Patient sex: M
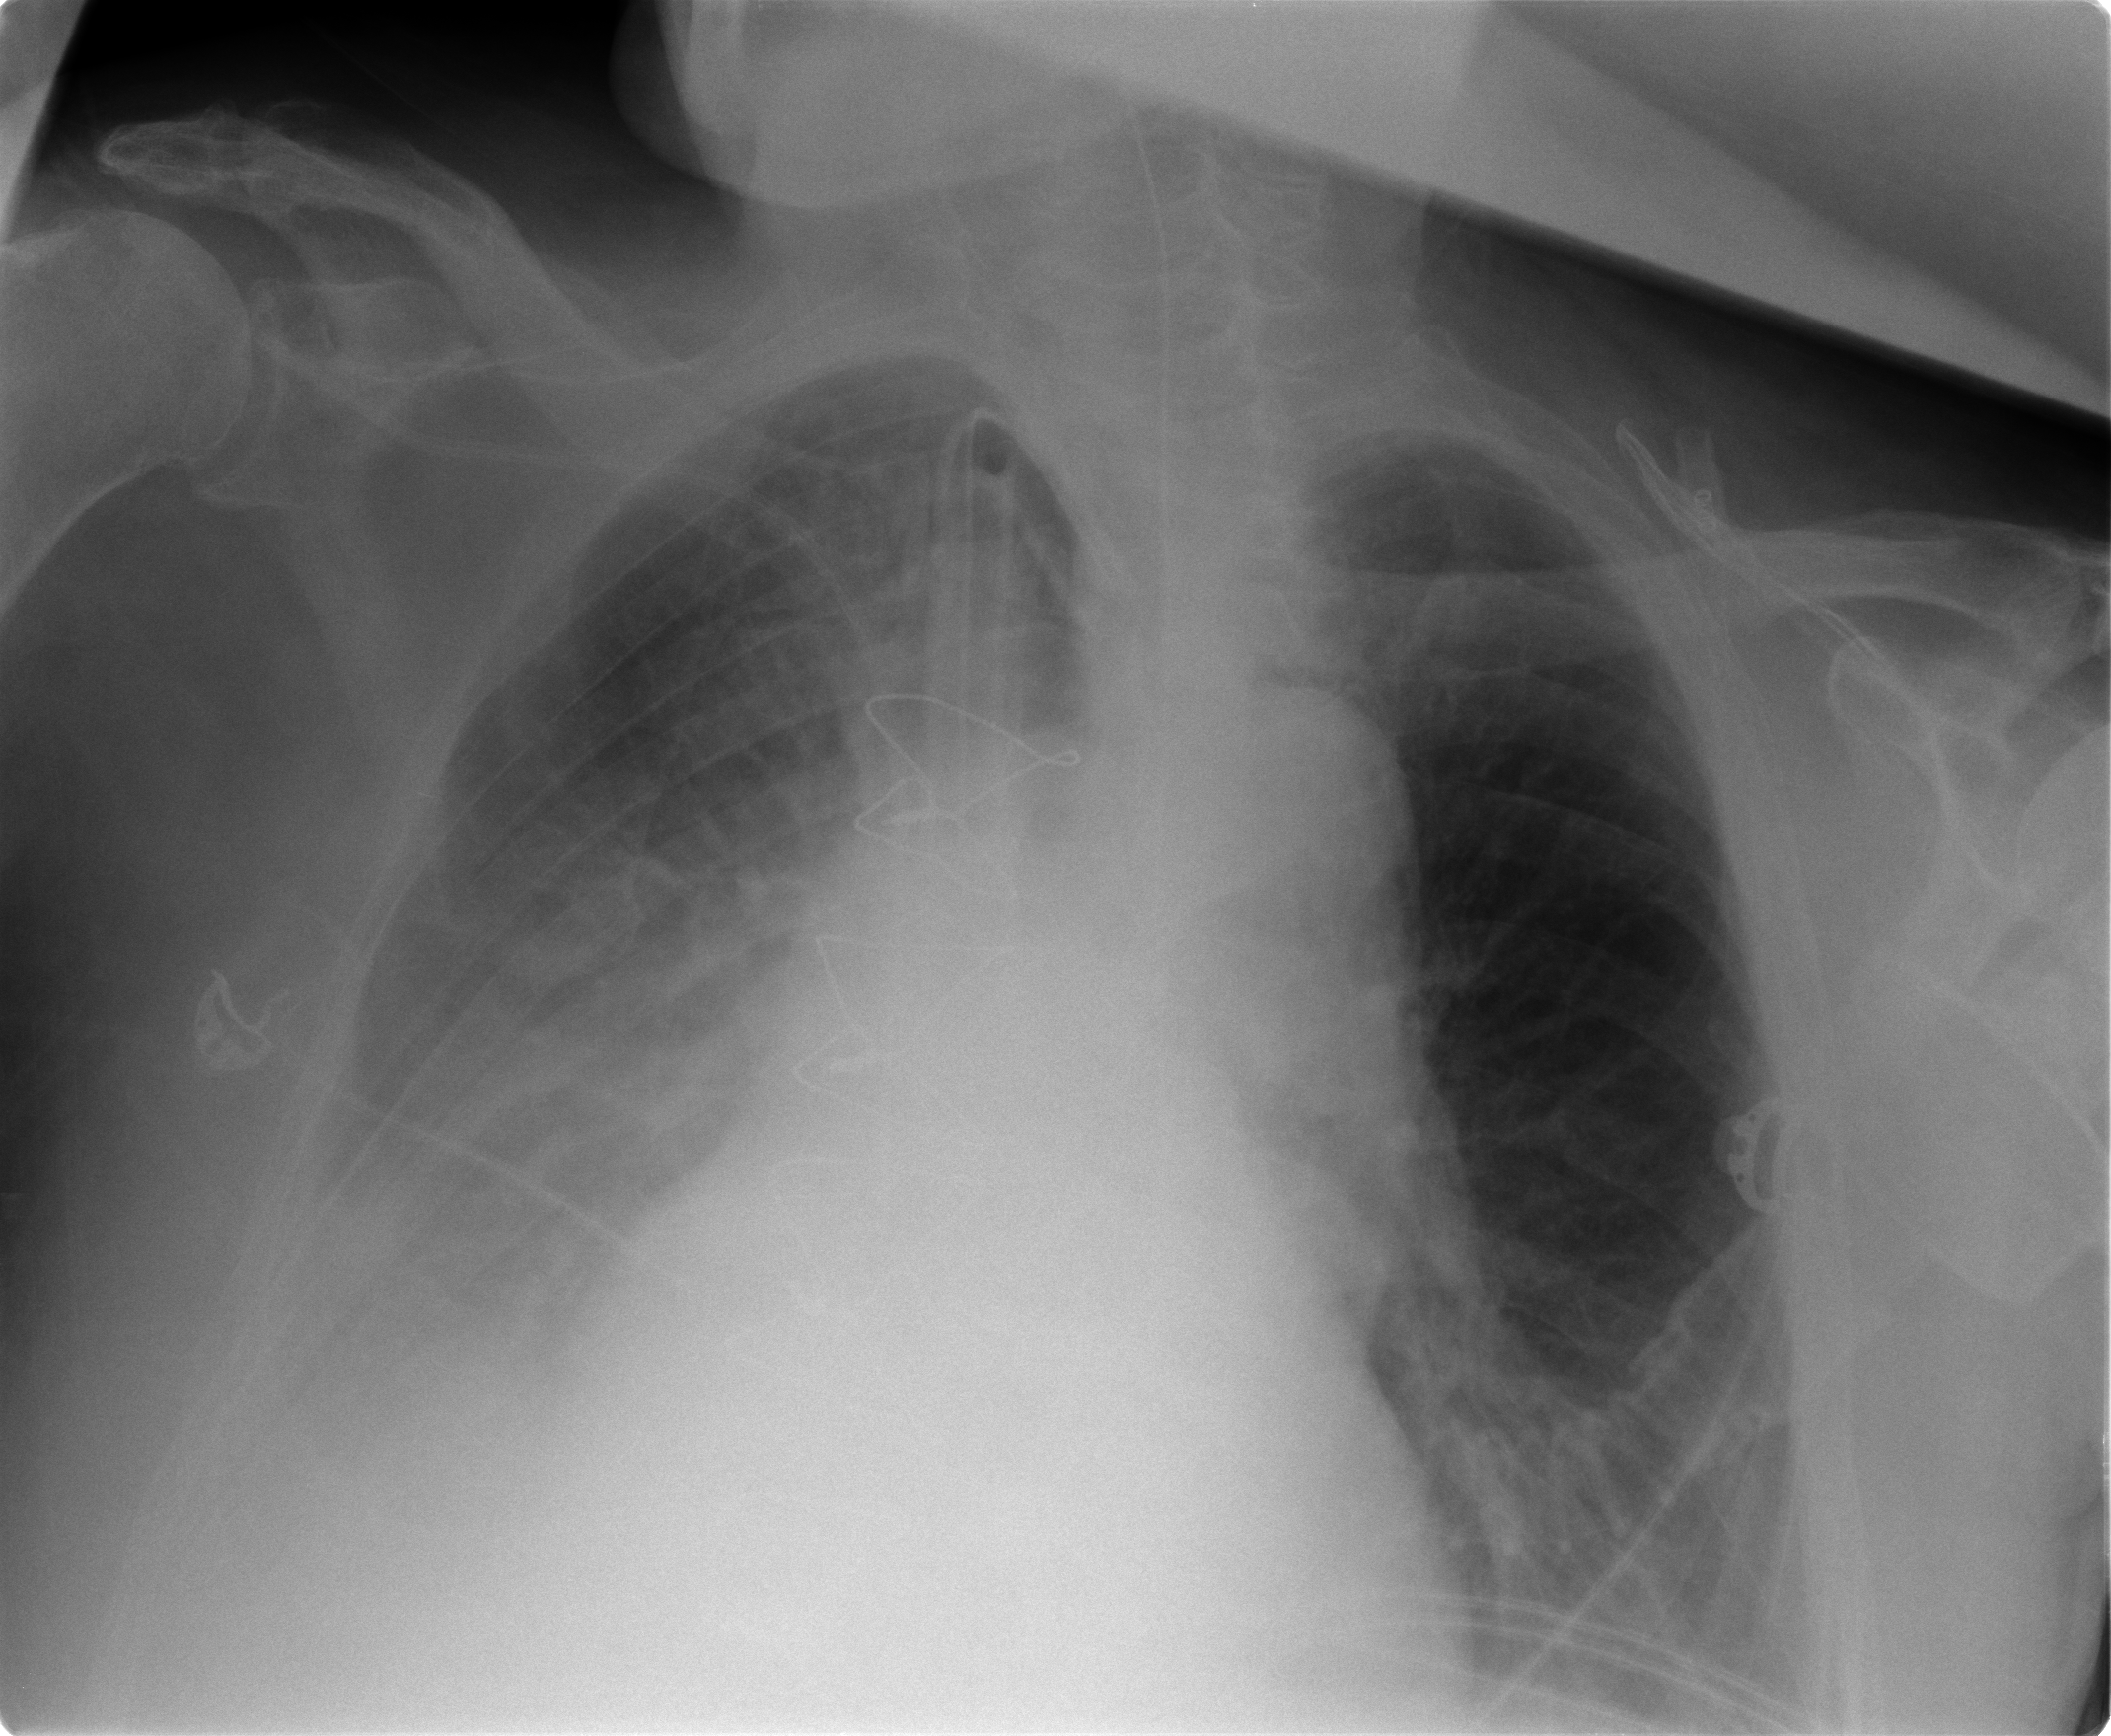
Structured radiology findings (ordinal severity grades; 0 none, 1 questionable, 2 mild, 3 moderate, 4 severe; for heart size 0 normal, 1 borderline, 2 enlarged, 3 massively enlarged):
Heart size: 2
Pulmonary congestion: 3
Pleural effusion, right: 3
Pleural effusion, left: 2
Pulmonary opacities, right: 1
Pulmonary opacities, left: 1
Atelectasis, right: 2
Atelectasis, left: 2